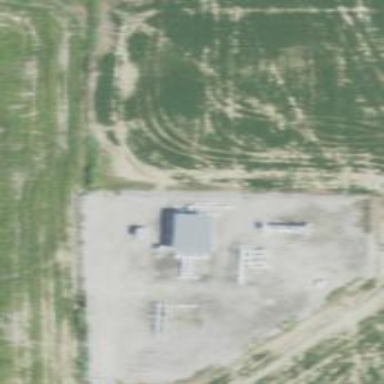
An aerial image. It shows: Measurement substation surrounded by fence.